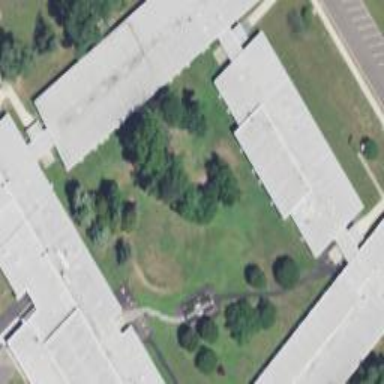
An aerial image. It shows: School.